Question: I'm trying to implement the Paypal REST API for a client and I'm at the point where I need to test the webhook system. I can not get the API to generate an event; a successful payment should generate one, I've also tried using the REST API to issue refunds, and I've tried issuing refunds from the developer sandbox. None of those activities have generated an event for me.
For example, if I execute the command:
'curl -v -X GET -H 'Authorization: Bearer VALID_BEARER_TOKEN' 'https://api.sandbox.paypal.com/v1/notifications/webhooks-events''
I get this:
'{"events":[],"count":0}'
Even after a dozen or so successful payments and maybe a half-dozen refunds, in both sandbox and live, I see '"count": 0'. The sandbox merchant center and transaction detail both are aware of the correct state of each transaction, and if I query the '/v1/payments/payment/{id}' resource, I see the correct state for that '{id}'.
Operationally, I have everything set up correctly:
- -
I have application logging ratcheted up to the finest detail, with no results. I have tcpdump listening on the webhook target machine just to see if any handshake is attempted, also with no results. I've even tried the old "delete and recreate" trick with the app, which didn't help. I've also registered a new PayPal merchant account and encountered the same problem.
I do see IPN traffic for one of the accounts that had a default IPN handler enabled. I would prefer to use the webhooks if at all possible, the reason my client wants to do this in the first place is to get away from IPN.
Am I missing a setting somewhere? Is there some magic undocumented flag? Or is webhook support too new and I shouldn't rely on it and just stop wasting my time and go back to IPN?
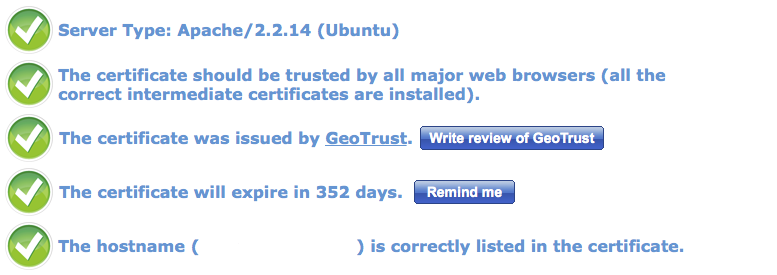
Answer: There's nothing wrong on your side. If you do sale, paypal webhooks only support echeck case for now. PayPal is adding webhooks support covering other funding sources for sale payment, estimated release is in next Jan.